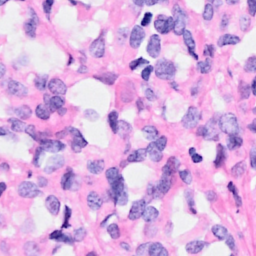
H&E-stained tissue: Breast